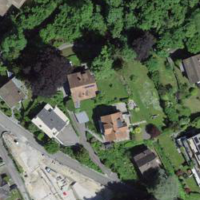
EUNIS habitat code: 55
Species observed at this site:
Pholidoptera griseoaptera
Tettigonia viridissima
Phaneroptera falcata
Chorthippus brunneus
Gomphocerippus rufus
Chorthippus biguttulus